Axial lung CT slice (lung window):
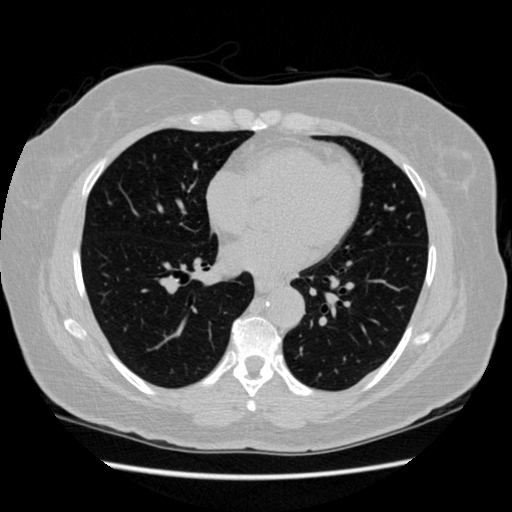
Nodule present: no